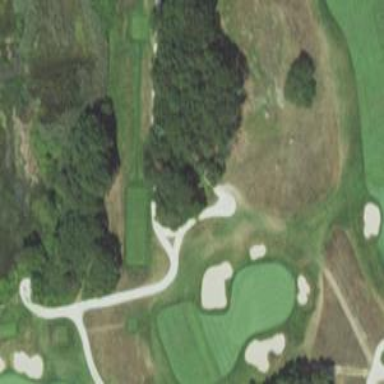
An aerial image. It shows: Service road designated as golf cart path.